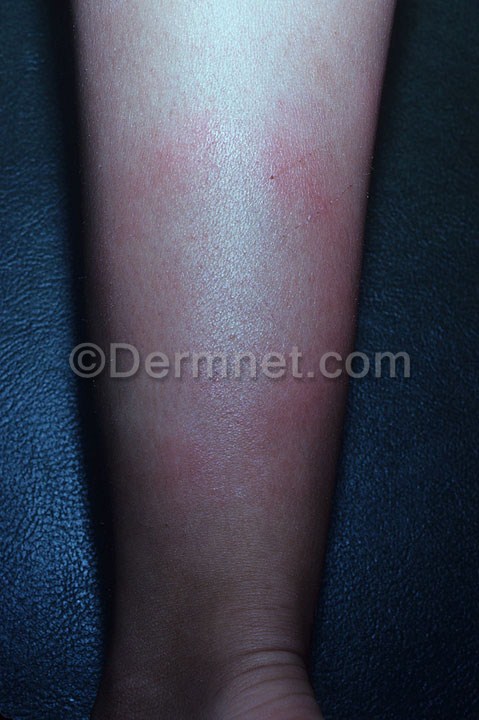
Disease: Vasculitis Photos